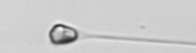
Label: Asterionellopsis_glacialis